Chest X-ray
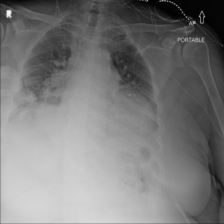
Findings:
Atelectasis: positive
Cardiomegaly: positive
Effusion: negative
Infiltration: negative
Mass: negative
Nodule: negative
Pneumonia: negative
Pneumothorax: negative
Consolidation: positive
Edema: negative
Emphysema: negative
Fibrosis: negative
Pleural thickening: negative
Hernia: negative